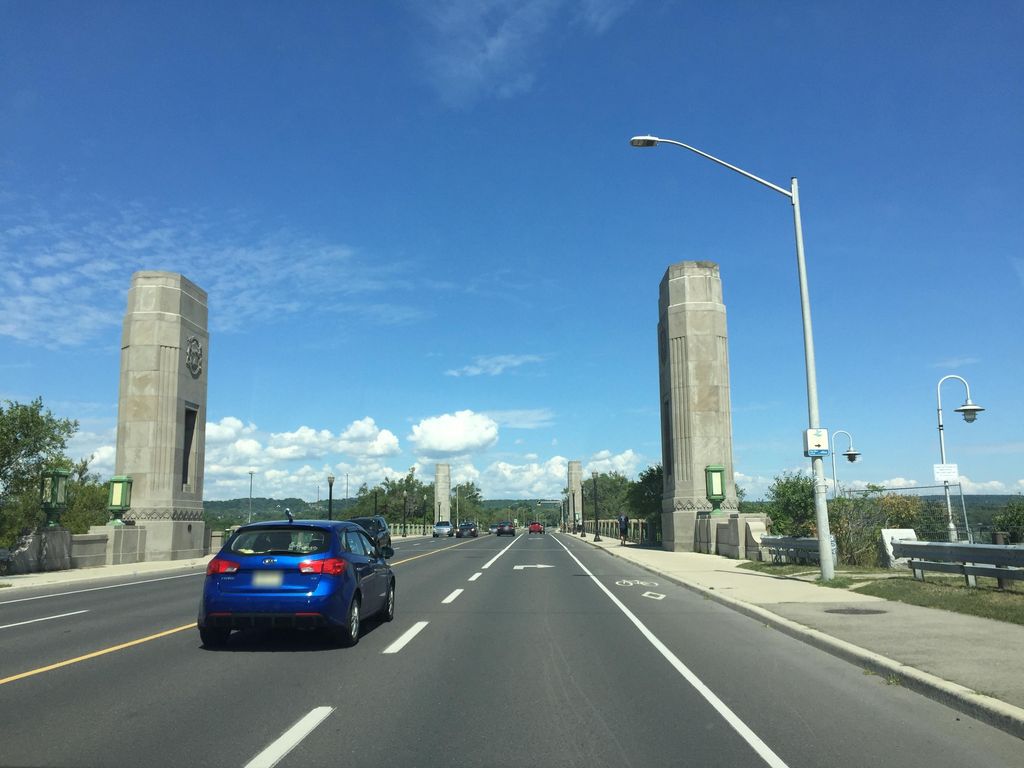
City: hamilton